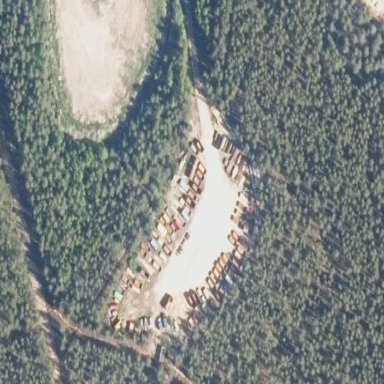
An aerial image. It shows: Industrial area designated as scrap yard.